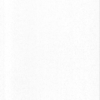
Label: dusty